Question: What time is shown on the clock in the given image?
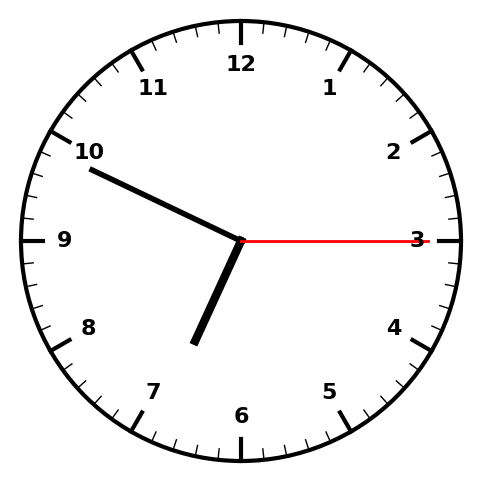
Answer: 06:49:15